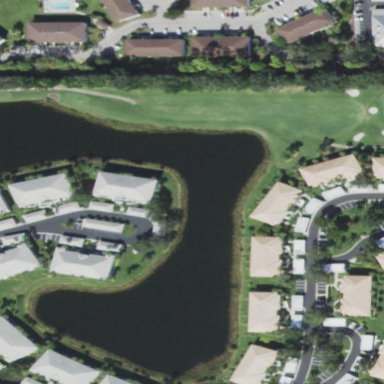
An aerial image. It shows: Picturesque scene of golf course with lateral water hazard.